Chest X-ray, PA view. Patient: 17 years old, sex F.
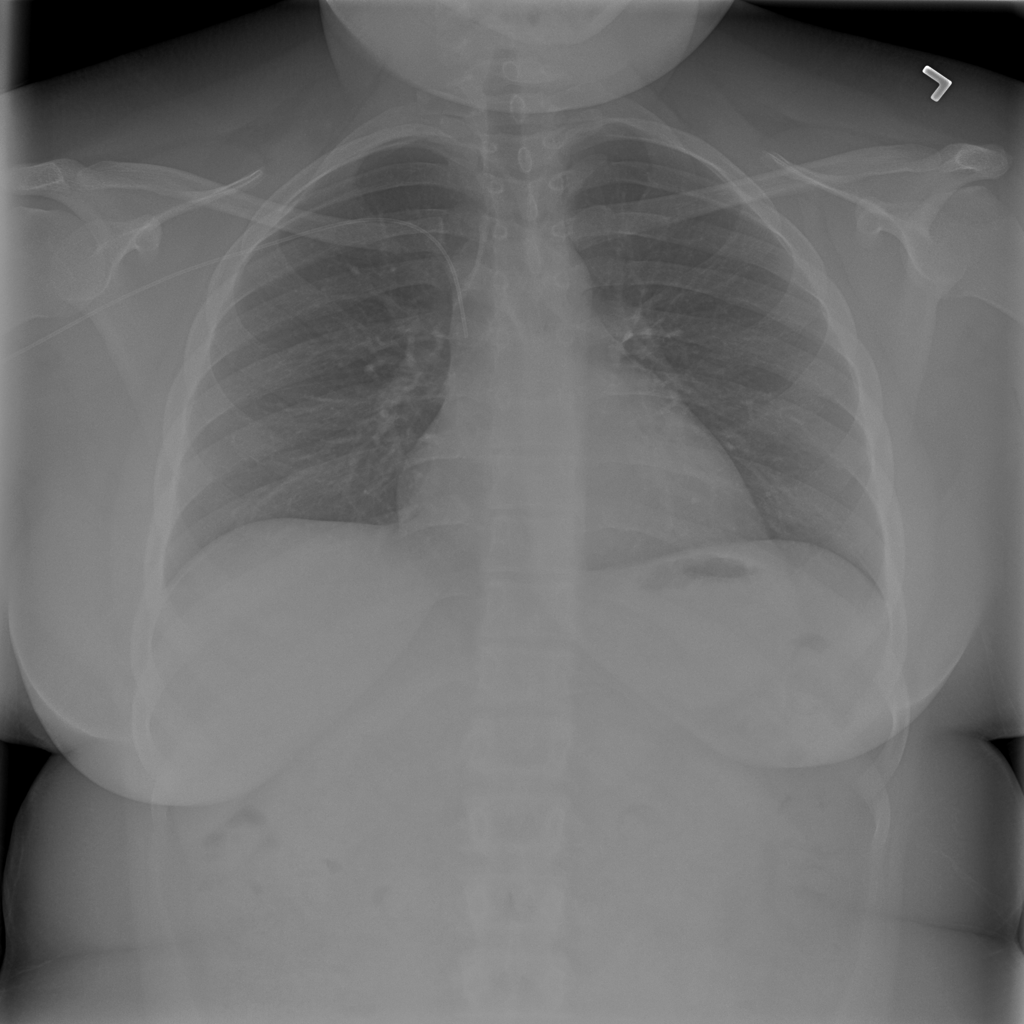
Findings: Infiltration